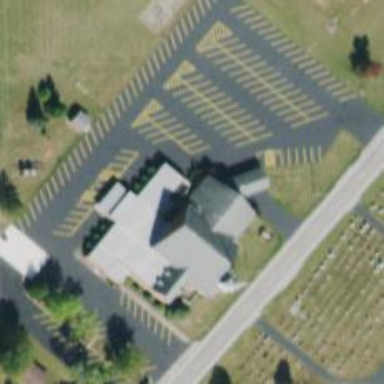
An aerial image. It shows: Place of worship.